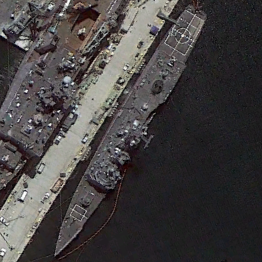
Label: cruiser